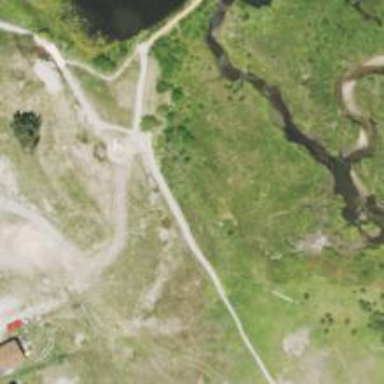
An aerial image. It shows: Disc golf hole.